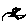
Label: moon